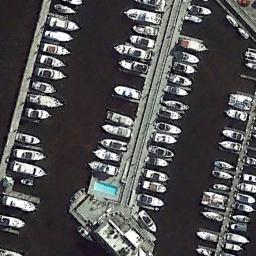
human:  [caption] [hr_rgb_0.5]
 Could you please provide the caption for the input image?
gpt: Many yachts are neatly arranged on the sea side of the harbor .

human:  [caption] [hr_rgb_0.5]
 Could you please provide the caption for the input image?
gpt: Many ships are in the harbor .

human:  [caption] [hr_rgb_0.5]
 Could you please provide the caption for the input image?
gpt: The harbor has lots of neatly docked boats and a pool is also in the harbor .

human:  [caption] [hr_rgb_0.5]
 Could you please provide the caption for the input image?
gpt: The harbor area is irregular .

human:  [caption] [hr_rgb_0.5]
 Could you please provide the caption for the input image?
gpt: There are many ships docked neatly at the harbor .